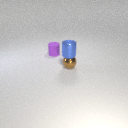
small brown metal sphere to the right of small purple rubber cylinder